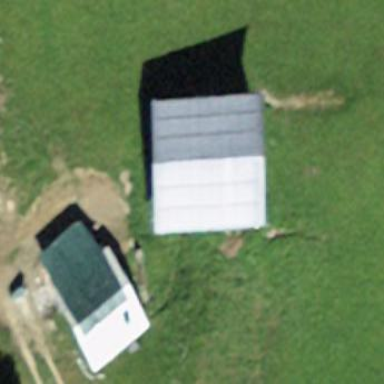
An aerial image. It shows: Shed.